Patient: sex M, age 60
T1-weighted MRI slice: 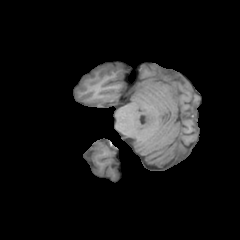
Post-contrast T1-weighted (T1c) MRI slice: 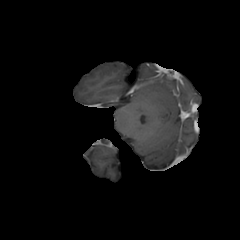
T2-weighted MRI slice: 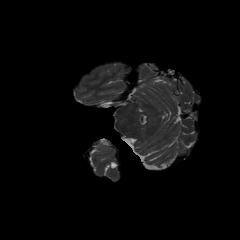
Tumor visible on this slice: no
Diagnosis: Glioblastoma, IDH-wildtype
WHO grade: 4